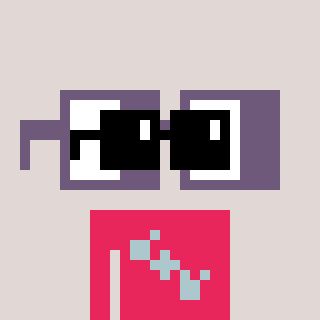
a pixel art character with square black sunglasses, a glasses-shaped head and a redpinkish-colored body on a warm background